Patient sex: F
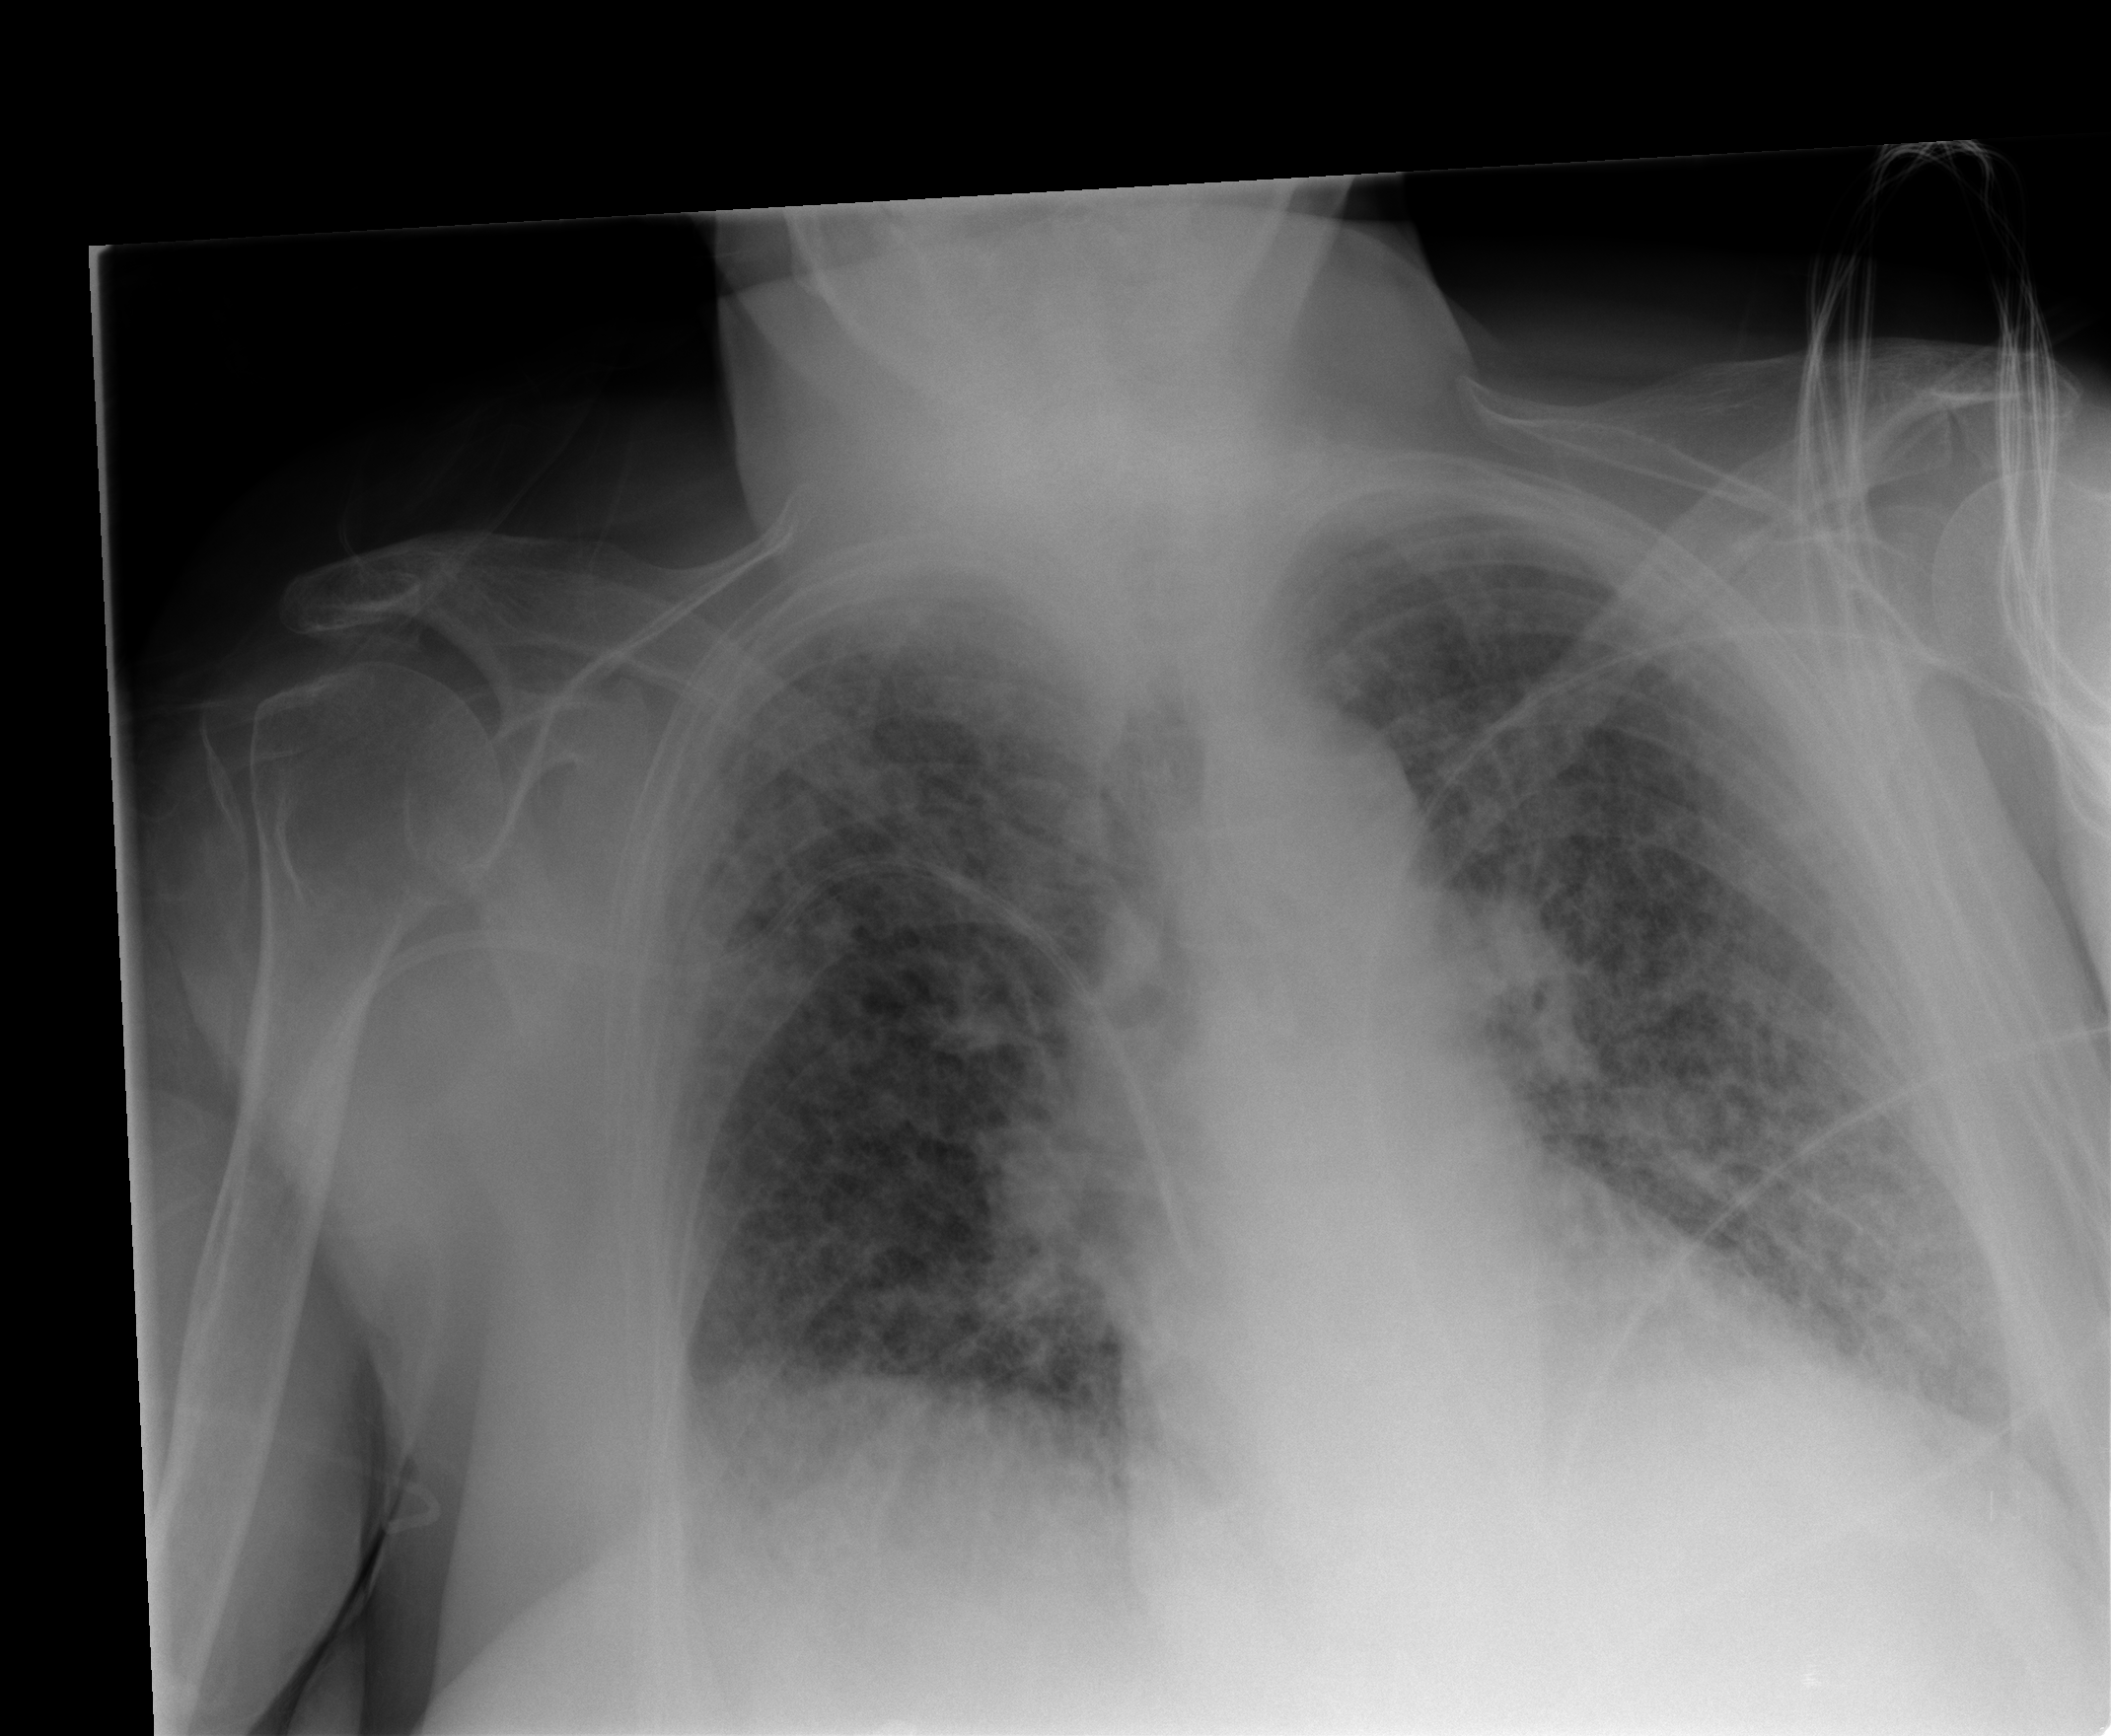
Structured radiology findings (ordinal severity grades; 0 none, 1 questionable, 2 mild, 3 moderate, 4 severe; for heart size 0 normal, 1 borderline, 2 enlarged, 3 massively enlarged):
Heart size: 0
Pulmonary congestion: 0
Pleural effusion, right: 2
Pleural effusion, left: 0
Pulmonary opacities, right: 2
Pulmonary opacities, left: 3
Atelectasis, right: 1
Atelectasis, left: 1